Interaction volume radius: 5 \u00c5
Interaction volume height: 30 \u00c5
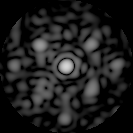
Disorder parameter: 0.5647